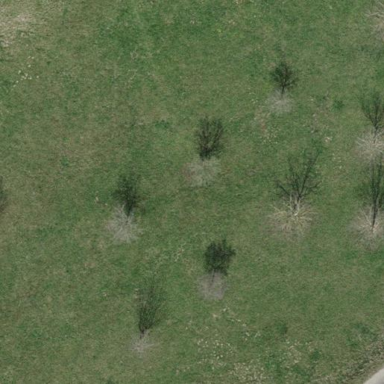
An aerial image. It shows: Orchard.